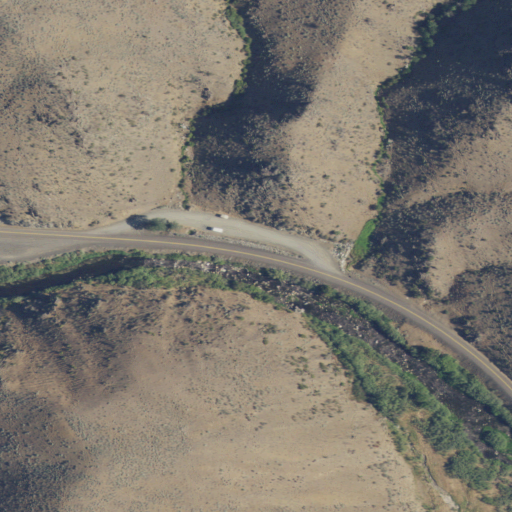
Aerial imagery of valley in Oregon named Corral Gulch containing shrub, low intensity development, medium intensity development, woody wetlands, herbaceous wetlands, and open development